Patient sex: M
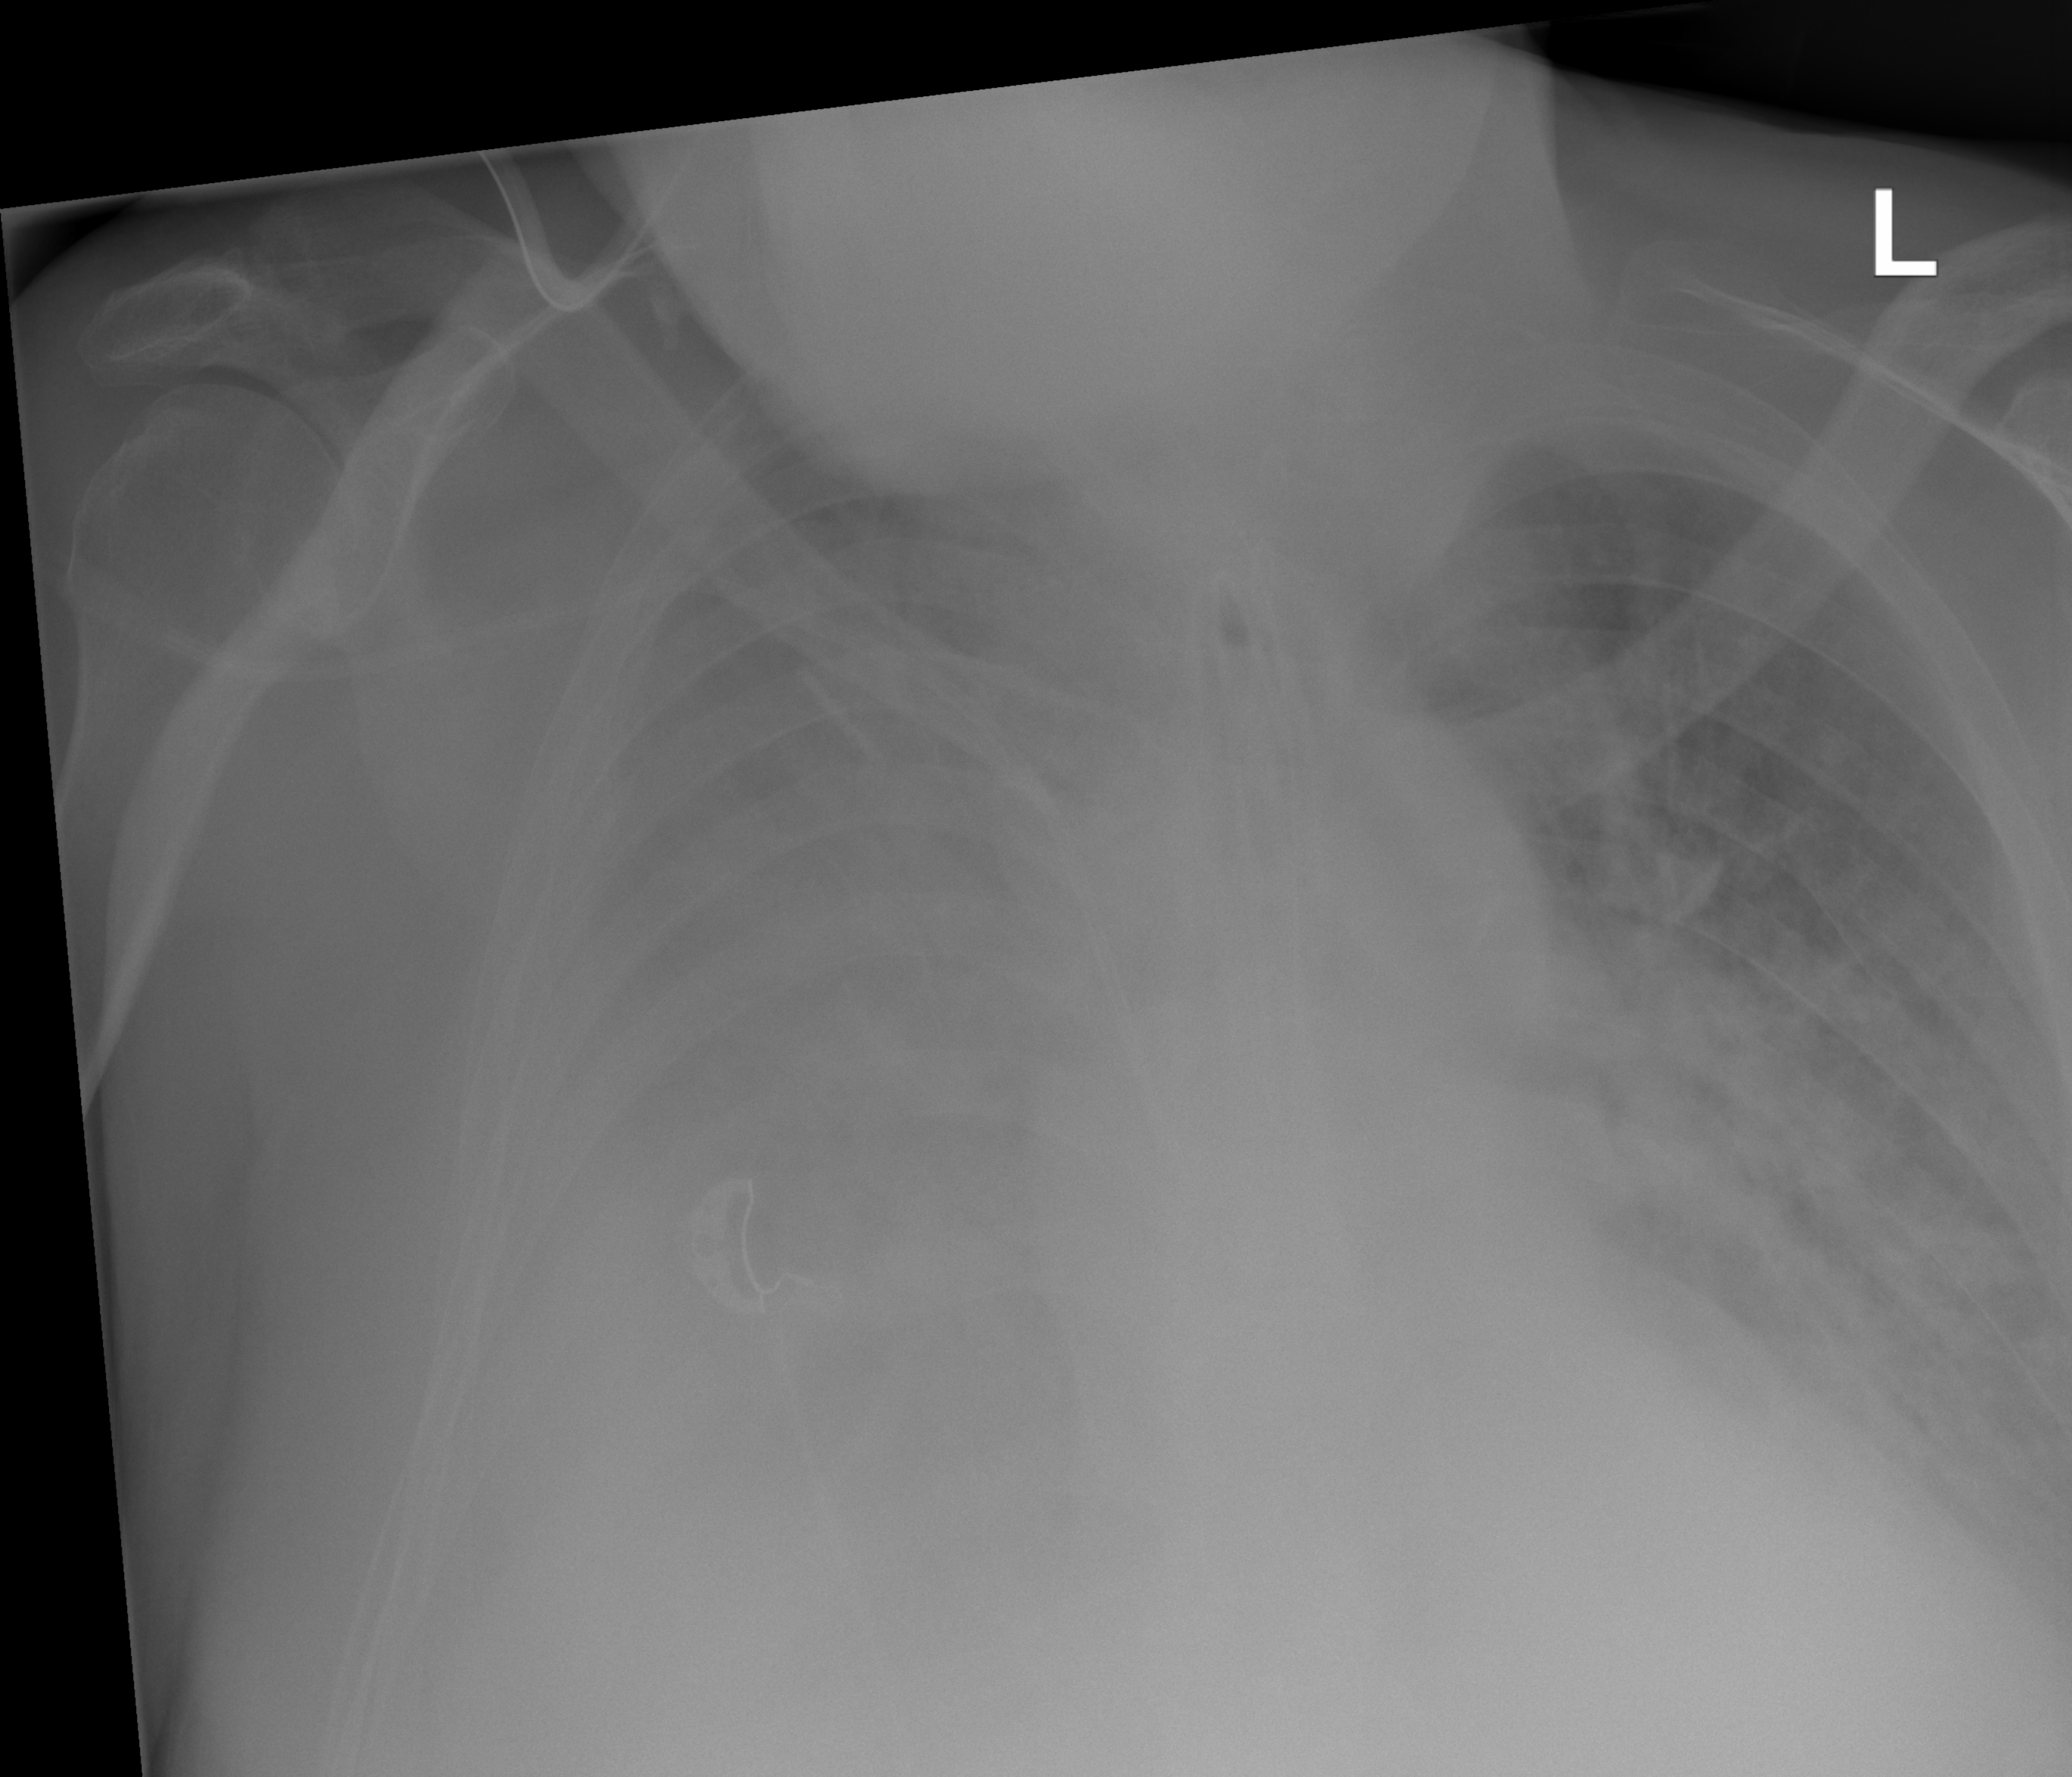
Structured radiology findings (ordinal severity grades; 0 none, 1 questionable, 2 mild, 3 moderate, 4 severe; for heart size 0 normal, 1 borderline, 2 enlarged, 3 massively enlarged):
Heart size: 2
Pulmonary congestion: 3
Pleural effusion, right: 4
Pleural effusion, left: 2
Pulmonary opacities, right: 2
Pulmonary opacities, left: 3
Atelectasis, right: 4
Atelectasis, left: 0